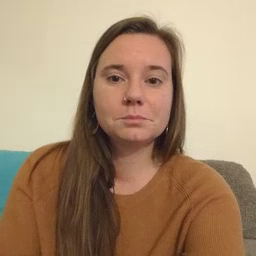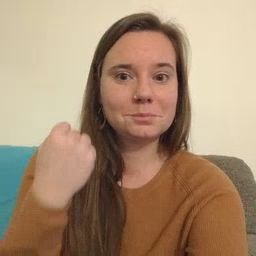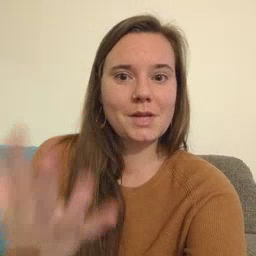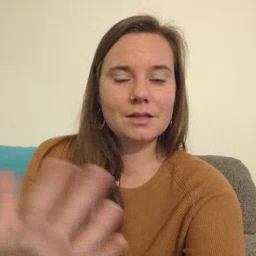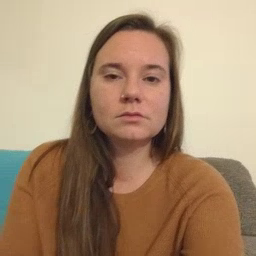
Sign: many